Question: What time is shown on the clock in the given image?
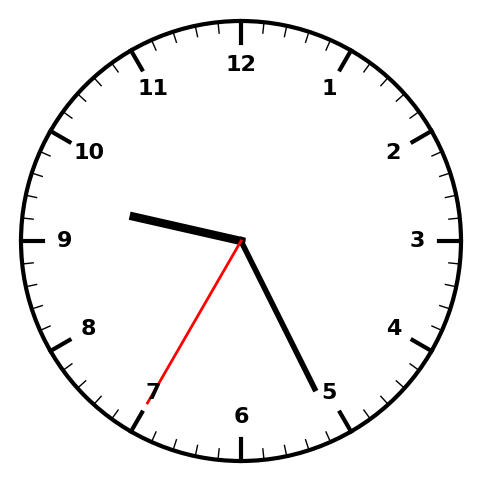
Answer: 09:25:35